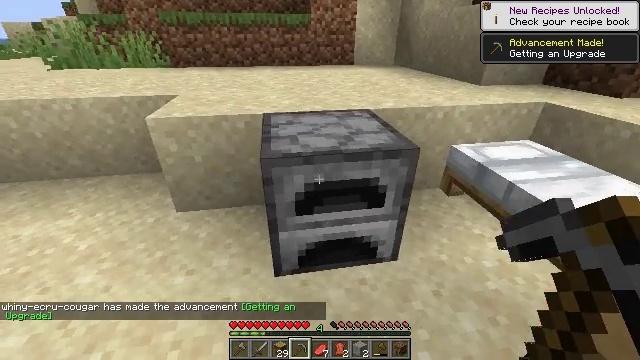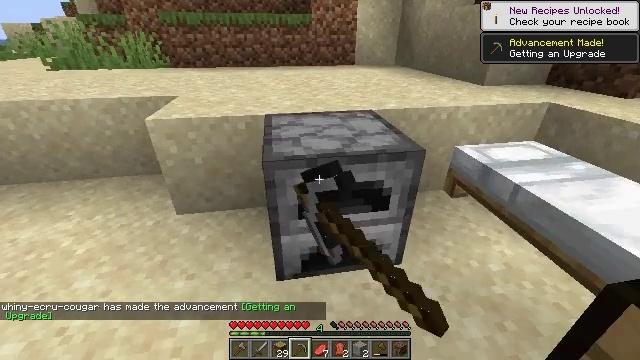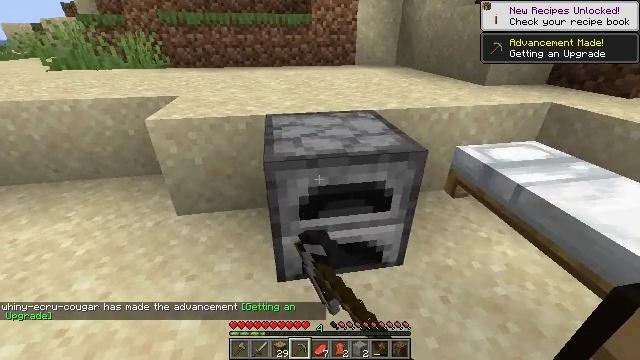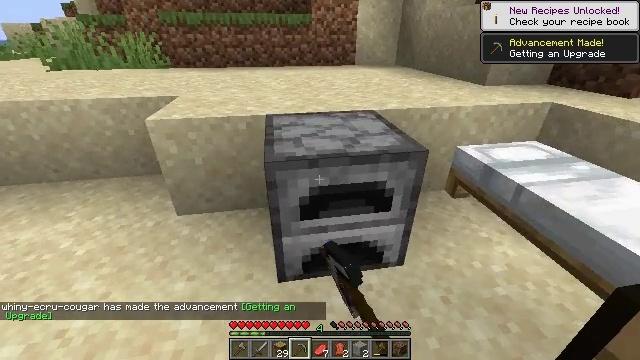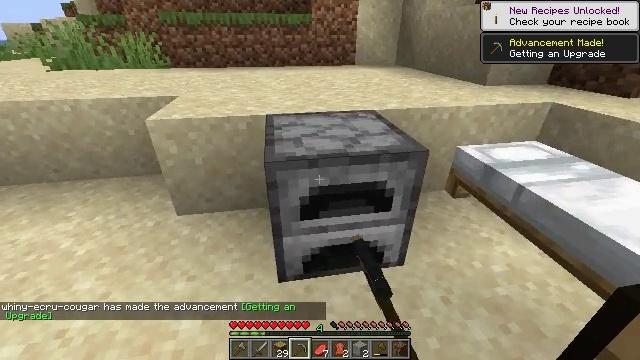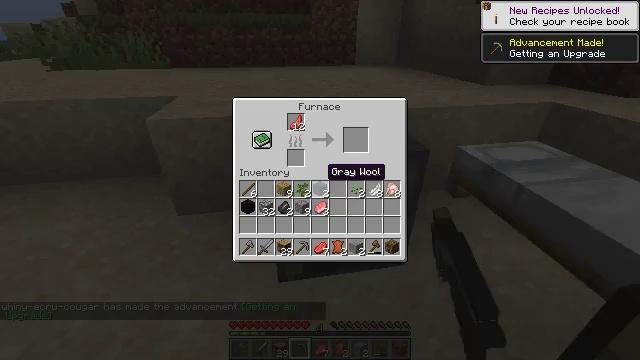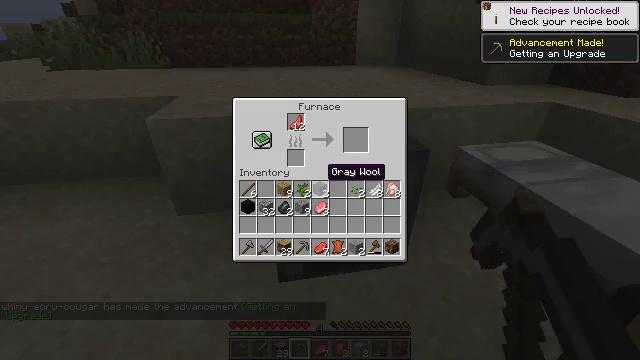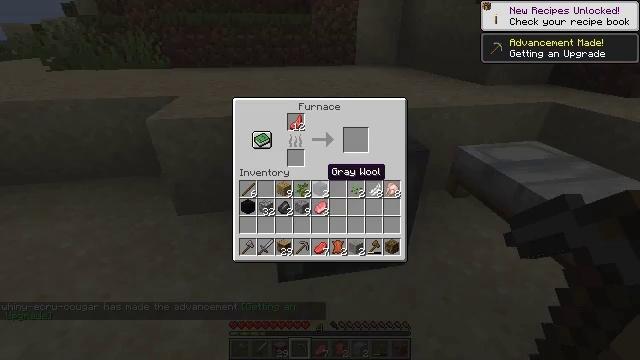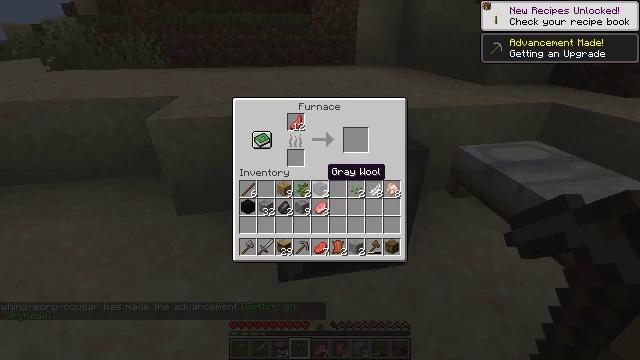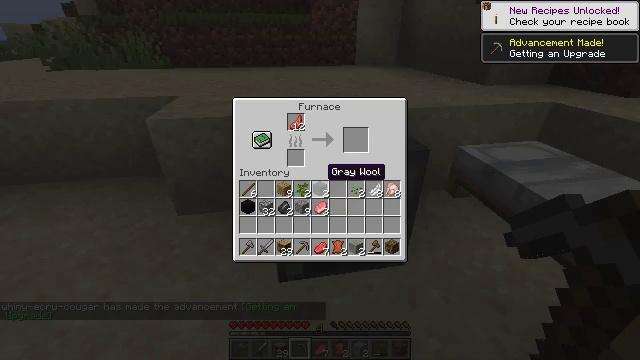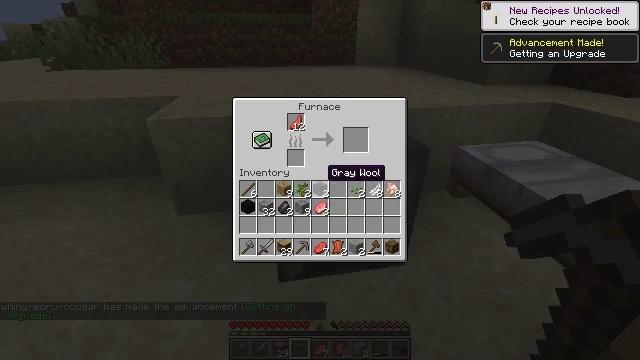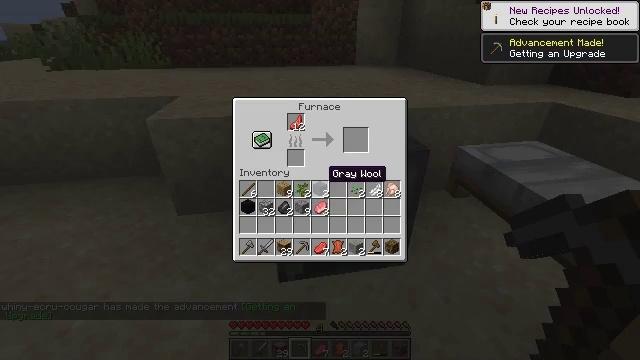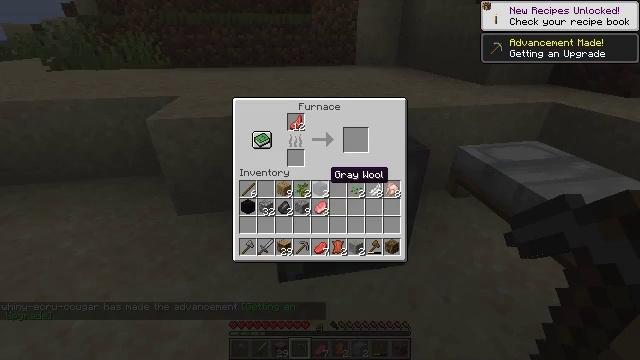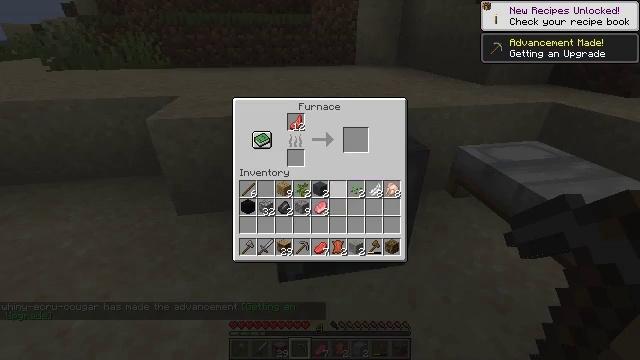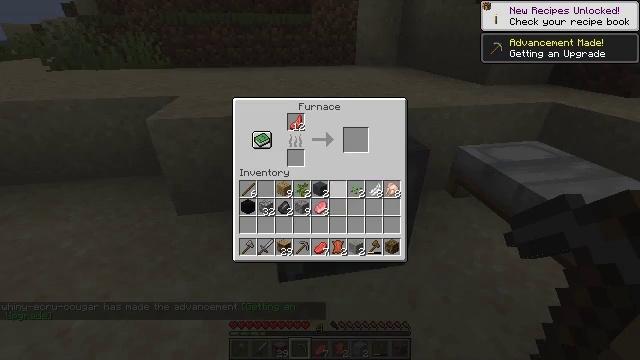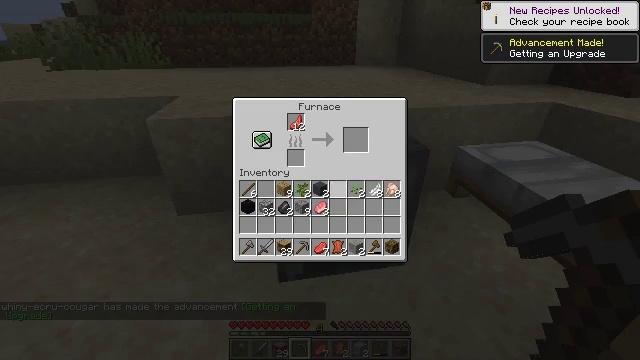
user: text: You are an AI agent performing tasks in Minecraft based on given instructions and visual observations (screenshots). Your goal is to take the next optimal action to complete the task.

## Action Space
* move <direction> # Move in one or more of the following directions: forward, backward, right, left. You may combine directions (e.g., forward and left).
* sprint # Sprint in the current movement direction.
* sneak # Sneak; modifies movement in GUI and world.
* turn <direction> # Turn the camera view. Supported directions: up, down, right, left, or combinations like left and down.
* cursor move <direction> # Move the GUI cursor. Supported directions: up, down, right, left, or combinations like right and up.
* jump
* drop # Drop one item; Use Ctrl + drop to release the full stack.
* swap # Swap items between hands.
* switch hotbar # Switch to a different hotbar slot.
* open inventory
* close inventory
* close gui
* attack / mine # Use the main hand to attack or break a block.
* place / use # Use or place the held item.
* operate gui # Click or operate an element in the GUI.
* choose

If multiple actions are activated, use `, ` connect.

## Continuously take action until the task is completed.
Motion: motion action
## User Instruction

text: Gather tall grass by hitting it.
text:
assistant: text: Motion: use / place
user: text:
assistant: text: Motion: use / place
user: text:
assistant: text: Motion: no_op
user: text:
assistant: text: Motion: no_op
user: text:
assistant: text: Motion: open gui
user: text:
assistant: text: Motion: no_op
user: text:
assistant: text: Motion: no_op
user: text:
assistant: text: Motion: no_op
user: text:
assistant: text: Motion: no_op
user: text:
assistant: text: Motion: no_op
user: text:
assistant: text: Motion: no_op
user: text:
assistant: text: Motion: no_op
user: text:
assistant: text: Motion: no_op
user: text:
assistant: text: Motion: no_op
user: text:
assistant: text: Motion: no_op
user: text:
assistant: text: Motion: no_op
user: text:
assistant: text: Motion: no_op
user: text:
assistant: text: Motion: cursor move left and up
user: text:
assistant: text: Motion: cursor move left and up
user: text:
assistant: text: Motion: cursor move up
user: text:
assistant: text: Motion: no_op
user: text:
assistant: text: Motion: no_op
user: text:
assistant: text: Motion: no_op
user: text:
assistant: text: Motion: no_op
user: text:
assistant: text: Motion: cursor move down
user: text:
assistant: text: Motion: cursor move right and down
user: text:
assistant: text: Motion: no_op
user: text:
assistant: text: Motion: no_op
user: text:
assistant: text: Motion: no_op
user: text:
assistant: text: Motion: no_op